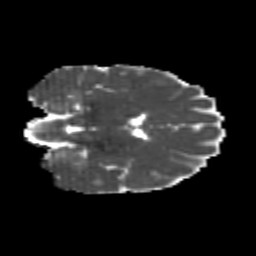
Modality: MD
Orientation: coronal
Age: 25
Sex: male
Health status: healthy
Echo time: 0.074 s